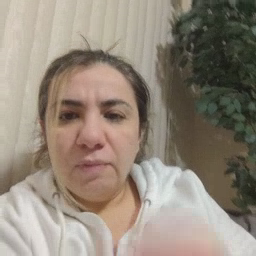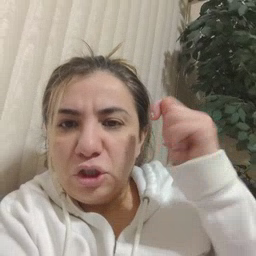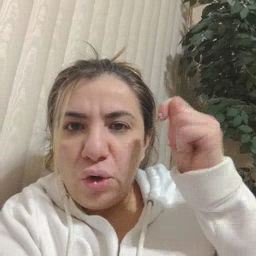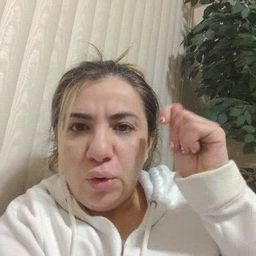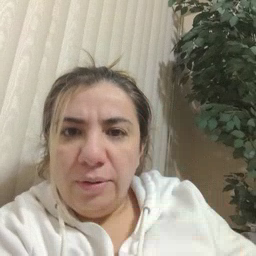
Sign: toy